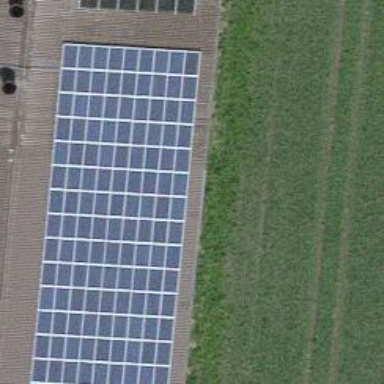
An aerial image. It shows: Solar photovoltaic panel generator.